Question: I've been stuck on this for a little while. I want to call an onClick action for a button from another script.
I.E. see the below capture. I want to call that onClick from another script.

I tried 'this.transform.GetChild(0).SendMessage("onClick", number);' but I keep getting error.
Any idea what I am missing?
Thank you in advance :)
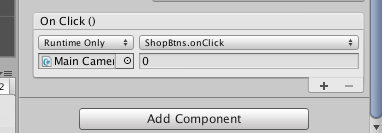
Answer: Are you sure that you are sending the message to right 'GameObject'? In your case the 'Main Camera', not the button. Your code works in my unity 4.6.2. You can print the name of the 'GameObject' with this:
'''
Debug.Log(this.transform.GetChild(0).gameObject.name);
'''
If the 'GameObject' is the right, and the message doesn't still work you can always get the component and call the function old fashion way without messages:
'''
this.transform.GetChild(0).gameObject.GetComponent<ShopBtns>().onClick(number);
'''